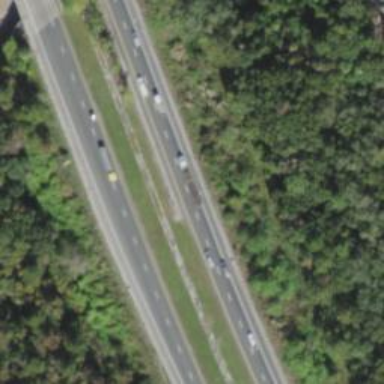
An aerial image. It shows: Asphalt motorway.